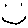
Label: smiley face